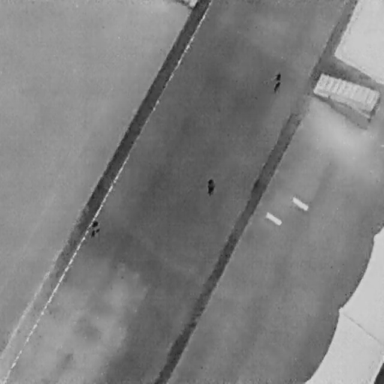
There are three People in the infrared image.